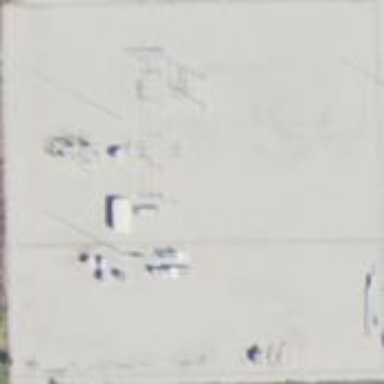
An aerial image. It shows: Power substation.